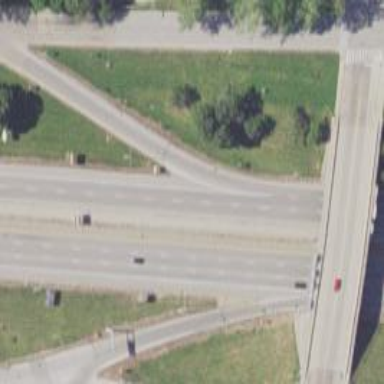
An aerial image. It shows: Motorway junction.